Here is the envelope spectrum of one vibration snapshot from a rolling-element bearing, with each characteristic fault-frequency family marked on the frequency axis. Diagnose the bearing from this image, choosing from: normal, inner_race, outer_race, ball.
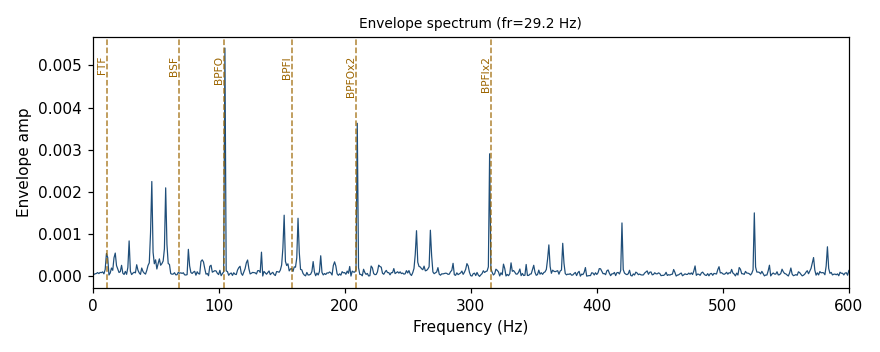
Answer: outer_race